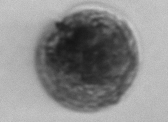
Label: Alexandrium_catenella